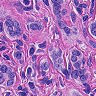
Metastatic tissue present: yes